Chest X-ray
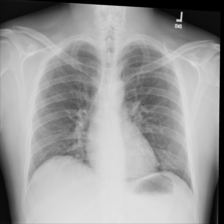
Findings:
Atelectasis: positive
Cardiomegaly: negative
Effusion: positive
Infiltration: negative
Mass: negative
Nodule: negative
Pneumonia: negative
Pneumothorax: negative
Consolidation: negative
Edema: negative
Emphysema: negative
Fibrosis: negative
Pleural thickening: negative
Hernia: negative